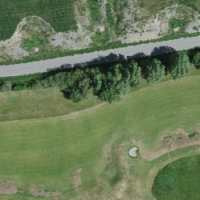
EUNIS habitat code: 53
Species observed at this site:
Enallagma cyathigerum
Pieris napi